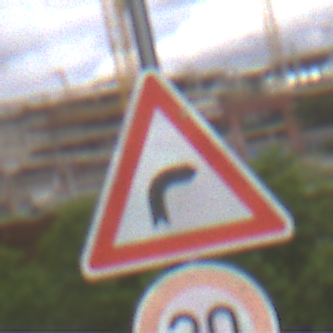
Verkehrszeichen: KurveRechts
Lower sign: Geschwindigkeit30
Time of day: MorningAfternoon
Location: Outdoor (Suburban)
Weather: PartlyCloudy
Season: NotSpecified
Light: Natural